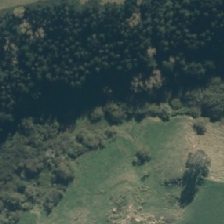
Land cover: broadleaved_indigenous_hardwood